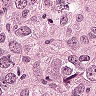
Metastatic tissue present: yes